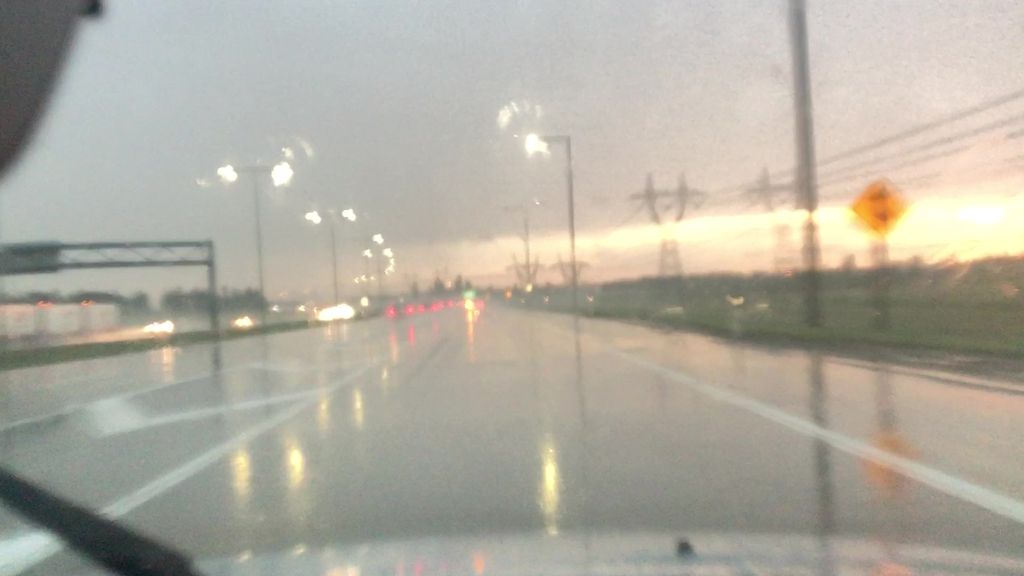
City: edmonton